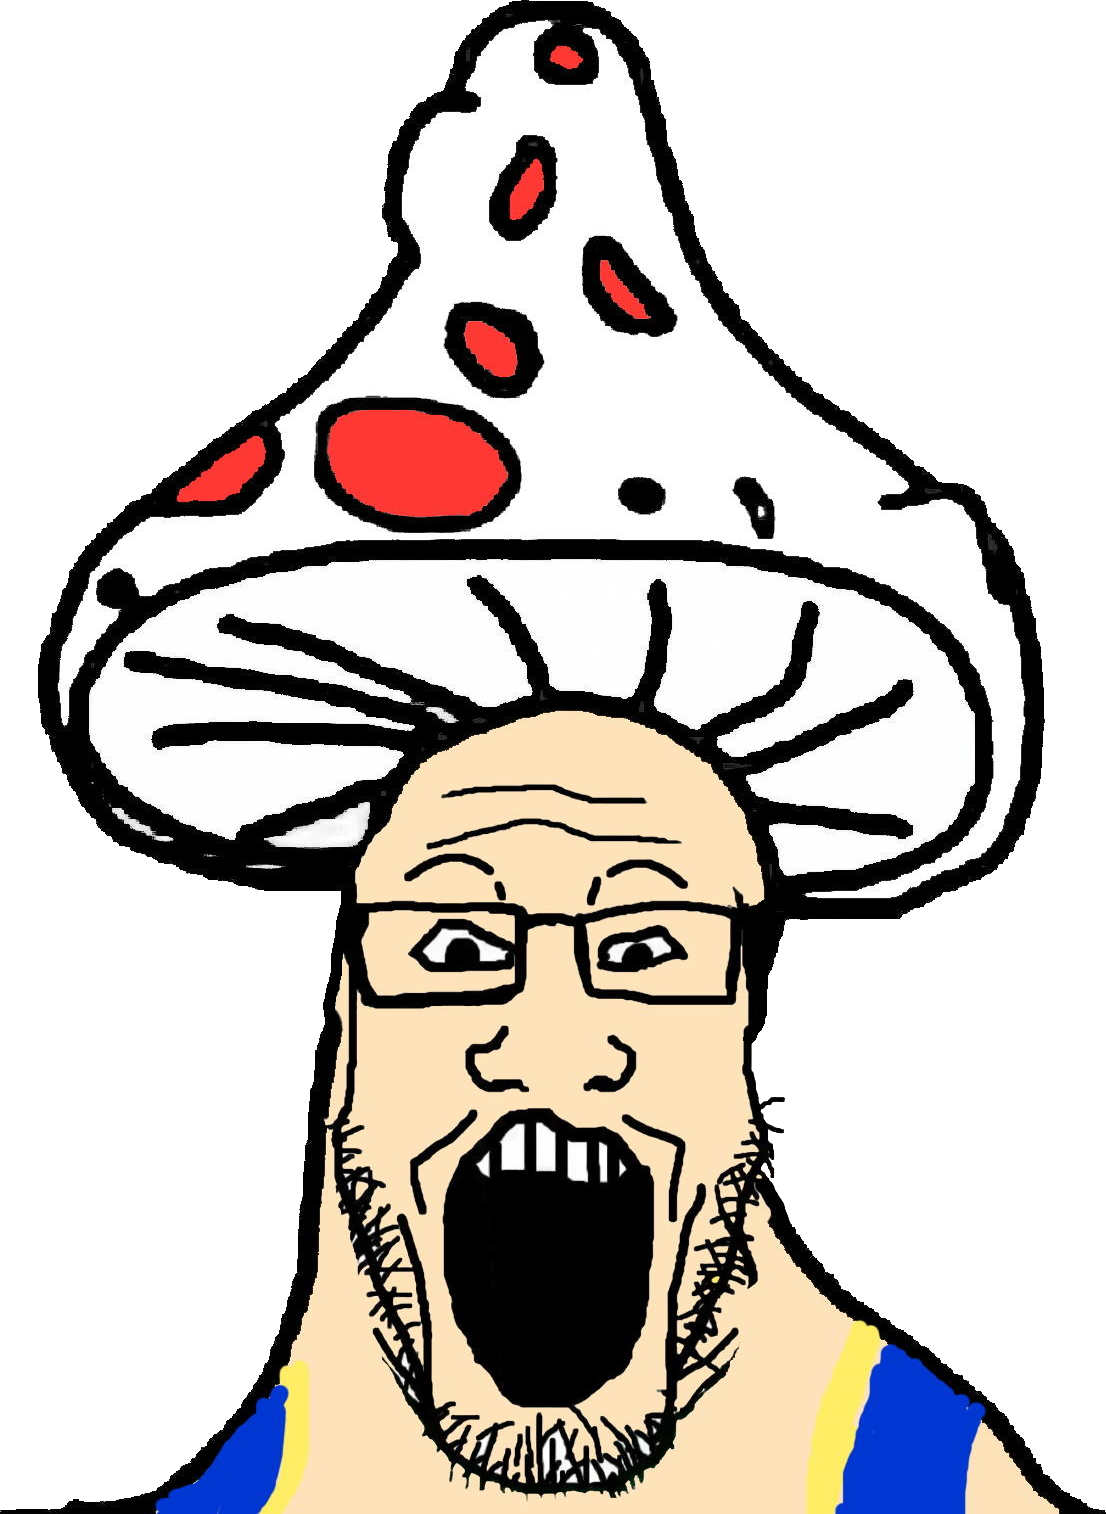
Label: 5_Shroomjak